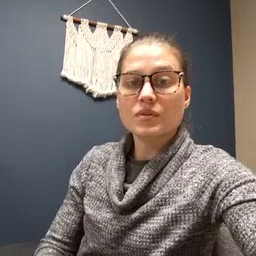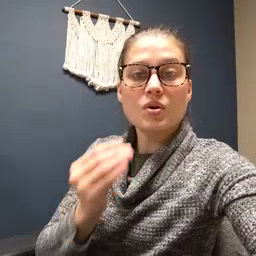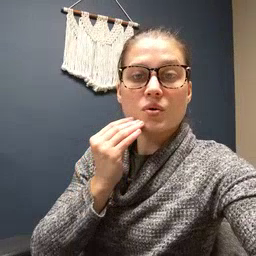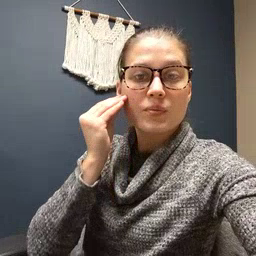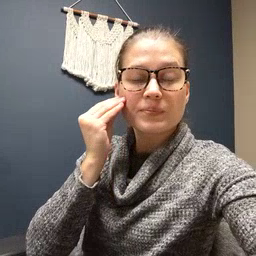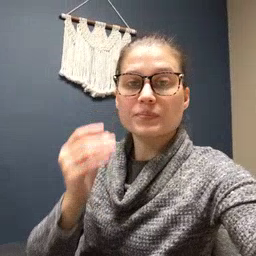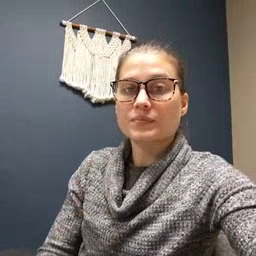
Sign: home